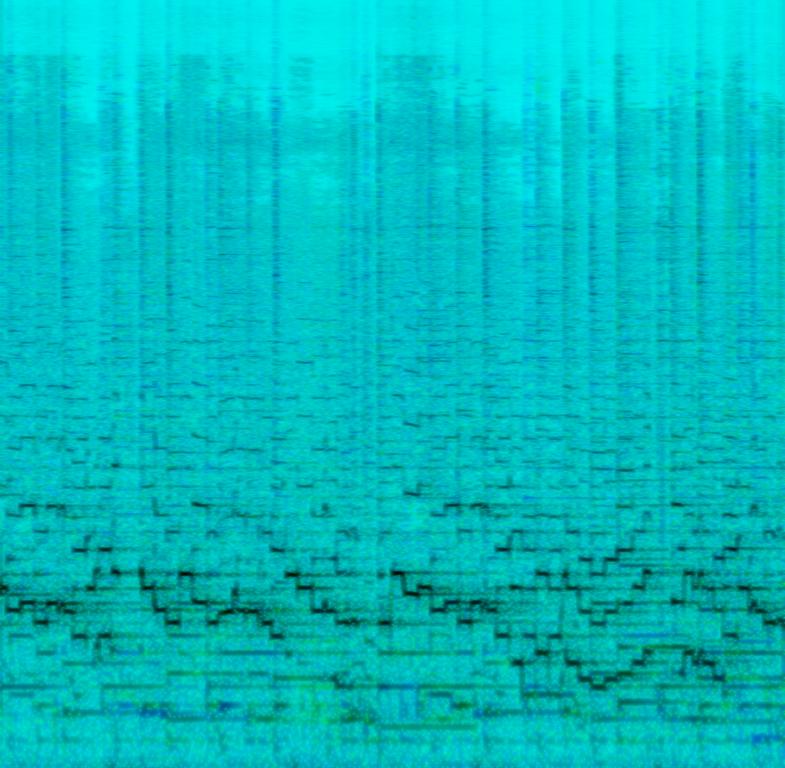
The low quality recording features a traditional song that consists of a breathy flute melody playing over wide acoustic guitar chords. It sounds addictive, joyful and passionate.